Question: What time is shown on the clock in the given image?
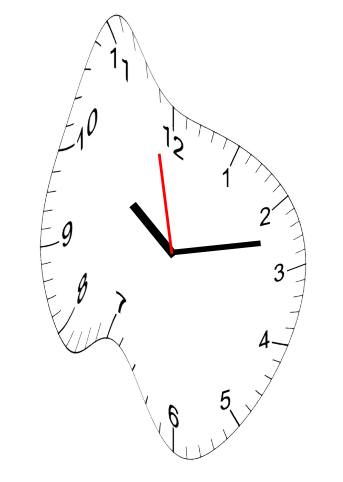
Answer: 10:12:58